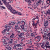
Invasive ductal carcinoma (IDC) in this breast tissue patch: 0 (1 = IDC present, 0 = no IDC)